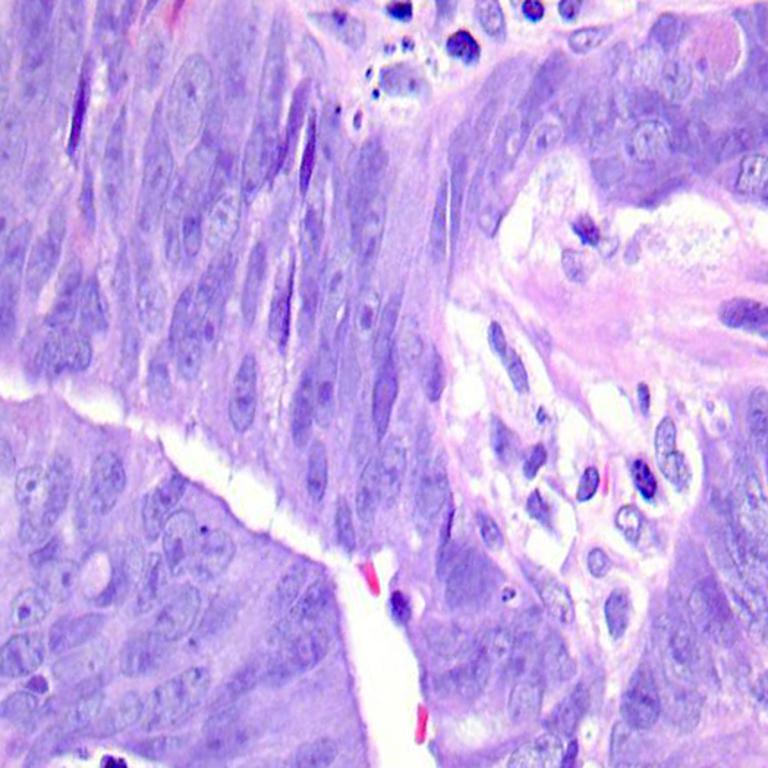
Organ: colon
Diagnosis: adenocarcinomas